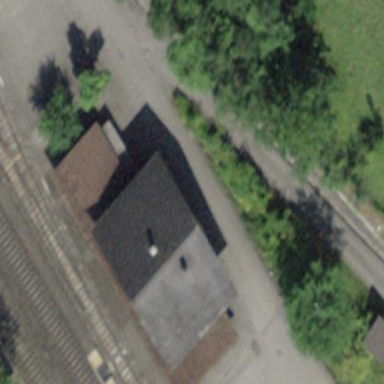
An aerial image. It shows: Train station building.